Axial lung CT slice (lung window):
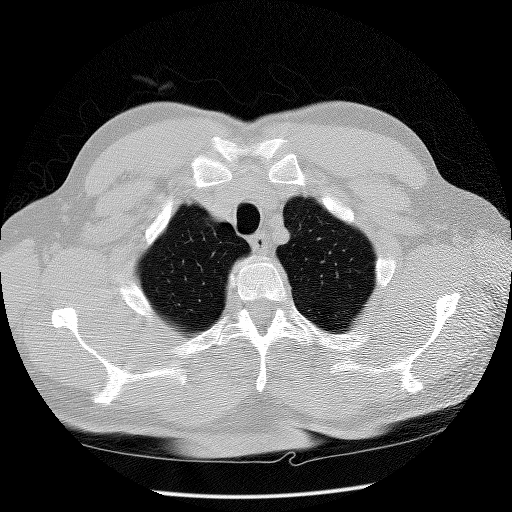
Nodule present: no